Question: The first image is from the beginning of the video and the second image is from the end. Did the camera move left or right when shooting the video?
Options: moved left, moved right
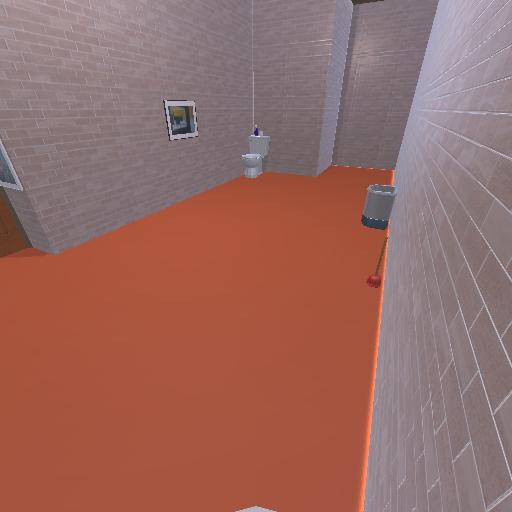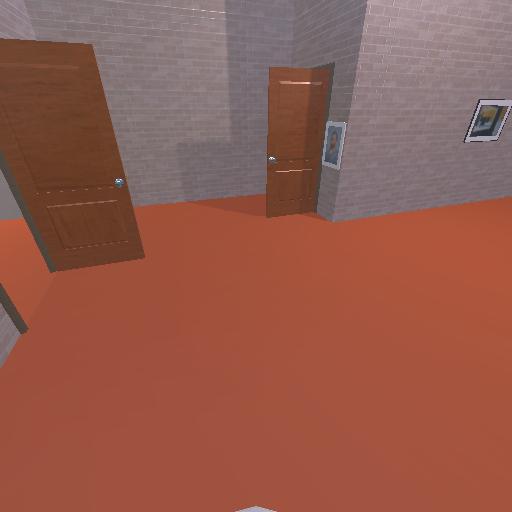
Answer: moved left